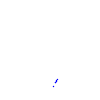
Particle: proton